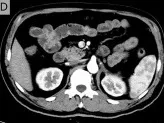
Seven months after operation, positron emission tomography/computed tomography was performed. (D, H) after six cycles of chemotherapy.
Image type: radiology (ct)